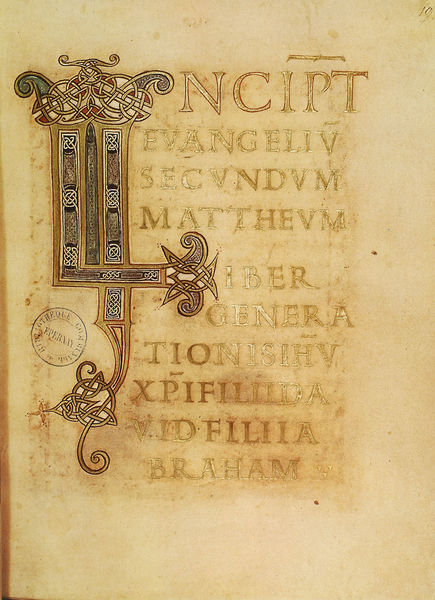
Titel: Ebo-Evangeliar
Standort: Herstellungsort: Reims (EU - F)
Institution: Épernay, Bibliothèque Municipale
Schlagwörter: blau, grün, braun, rot, gold, tochter, blatt, schrift, papier, inschrift, verzierung, schriftzeichen, buch, druck, seite, text, buchstaben, initiale, stempel, buchseite, christlich, mittelalter, christen, biblisch, christentum, latein, abraham, evangelium, matthäus, stempfel, mattheus, incipt, uncipt, mattheum